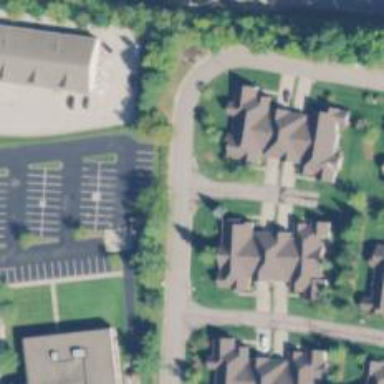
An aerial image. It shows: Shared driveway designated as service road.